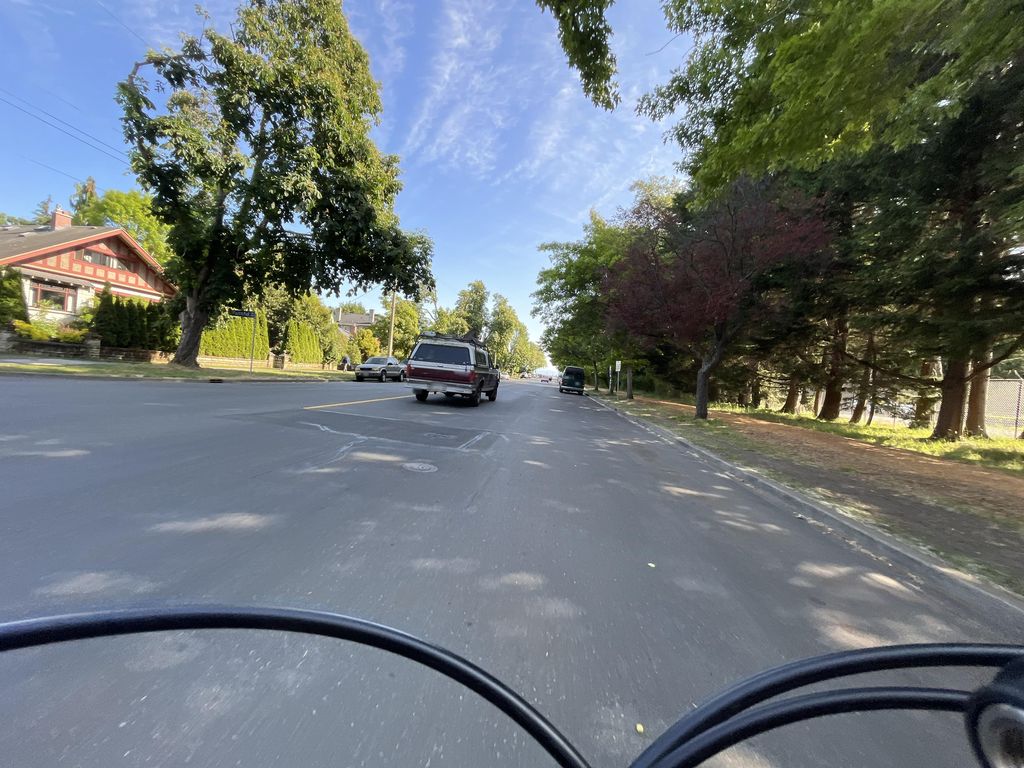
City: victoria